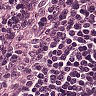
Metastatic tissue present: no